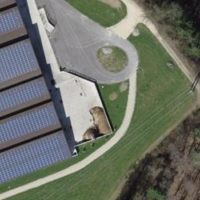
EUNIS habitat code: 25
Species observed at this site:
Potentilla verna